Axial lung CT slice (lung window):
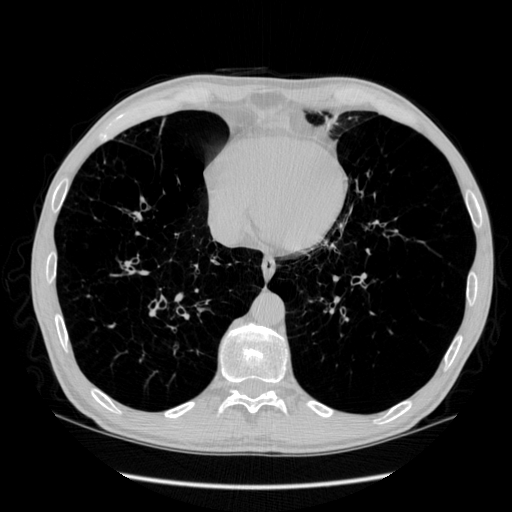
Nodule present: no